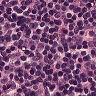
Metastatic tissue present: no